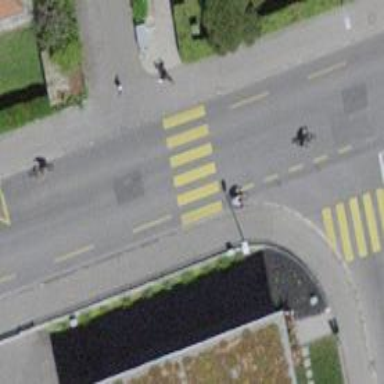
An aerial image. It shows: Uncontrolled zebra crossing on the road.